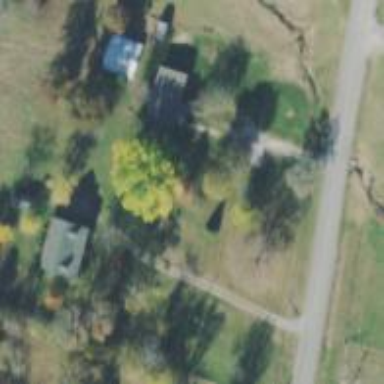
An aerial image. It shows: Driveway.